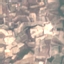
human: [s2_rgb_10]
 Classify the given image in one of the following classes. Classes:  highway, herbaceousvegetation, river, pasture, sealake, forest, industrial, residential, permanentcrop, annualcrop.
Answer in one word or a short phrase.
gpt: PermanentCrop